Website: crate-barrel
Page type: billing-address
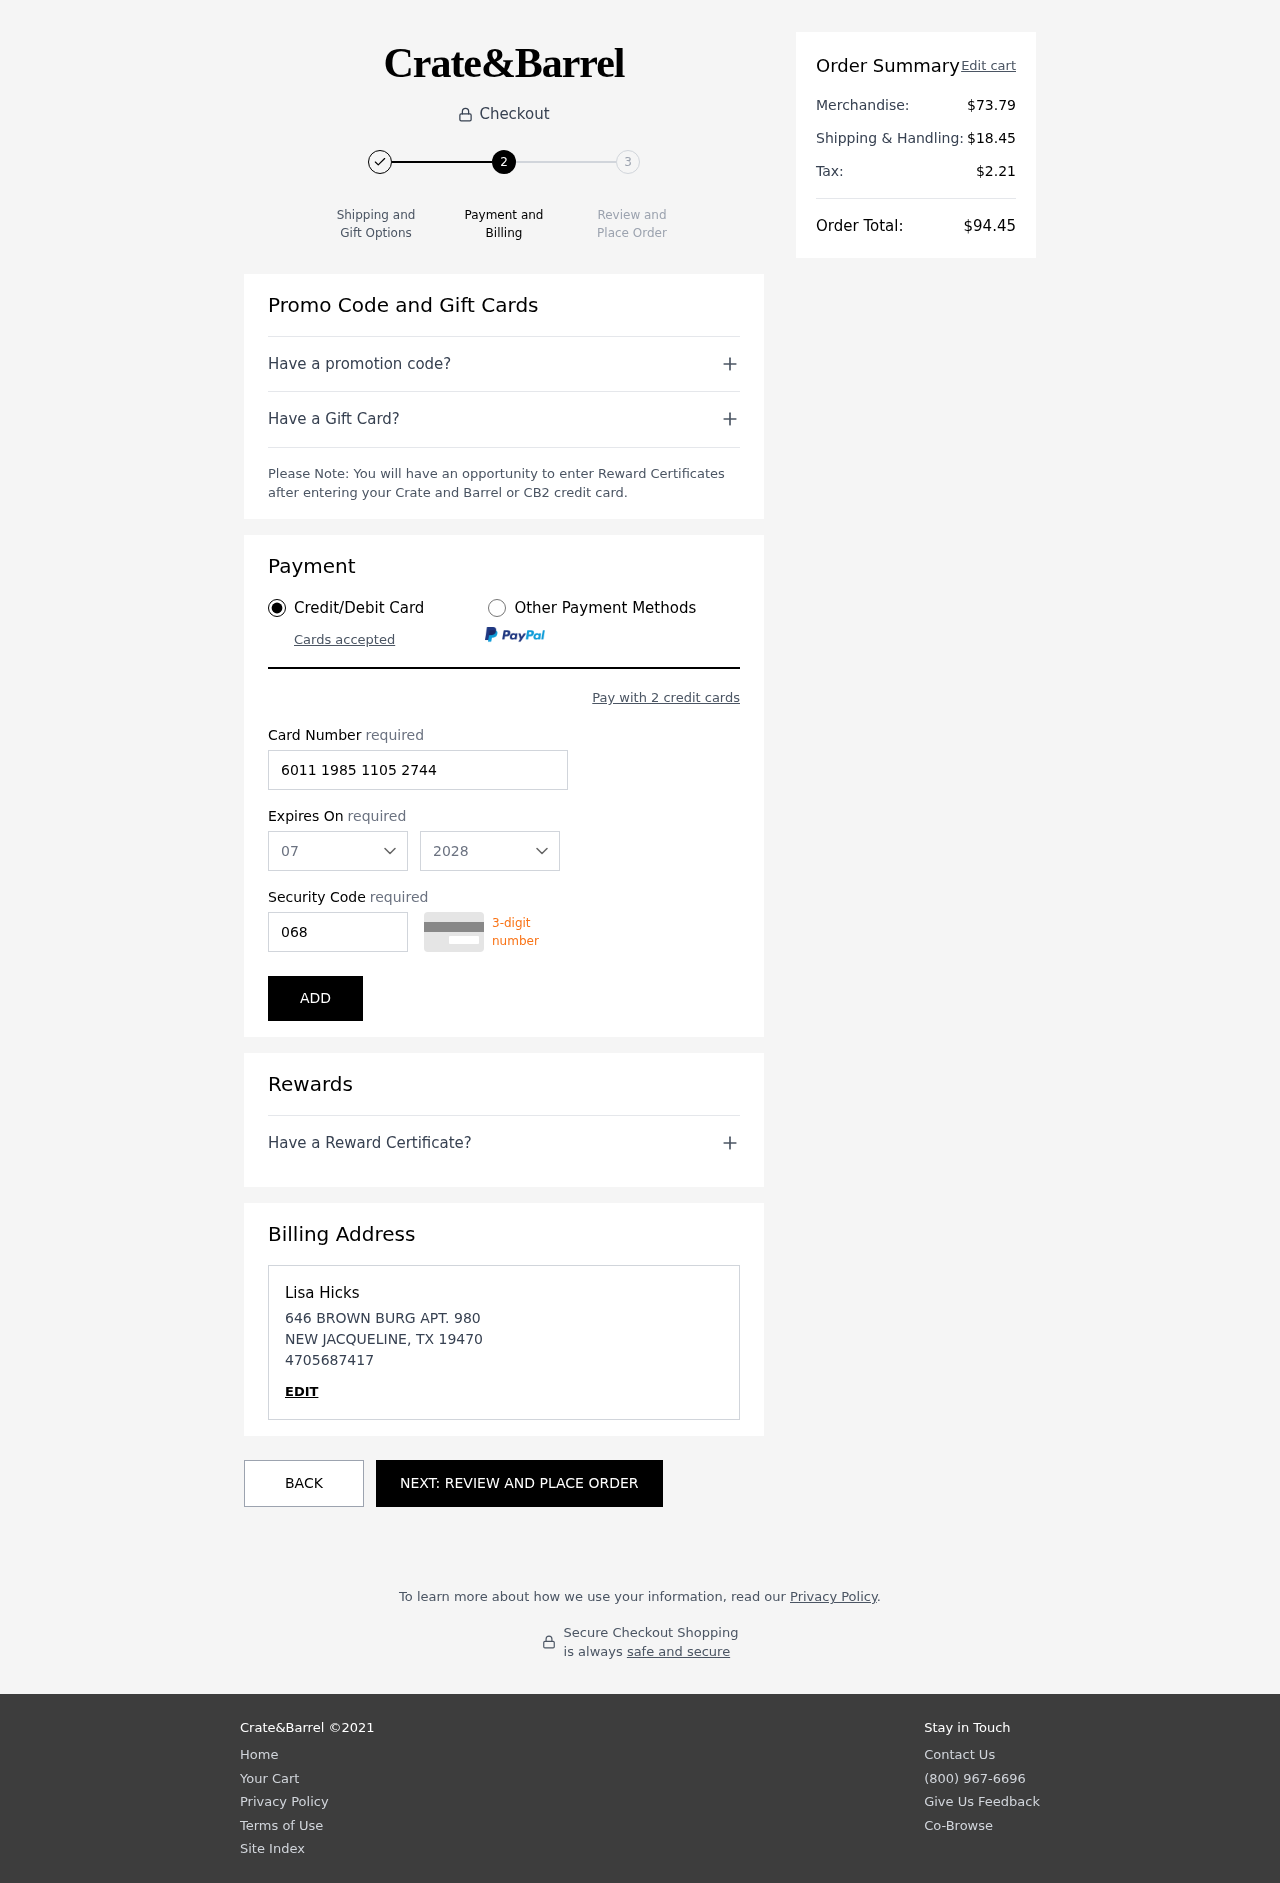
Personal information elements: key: PII_CARD_CVV
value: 068
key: PII_CARD_EXPIRY_MONTH
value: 07
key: PII_CARD_EXPIRY_YEAR
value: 28
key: PII_CARD_NUMBER
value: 6011 1985 1105 2744
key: PII_CITY
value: NEW JACQUELINE
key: PII_FULLNAME
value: Lisa Hicks
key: PII_PHONE
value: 4705687417
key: PII_POSTCODE
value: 19470
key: PII_STATE_ABBR
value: TX
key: PII_STREET
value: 646 BROWN BURG APT. 980
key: PII_FIRSTNAME
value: Lisa
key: PII_LASTNAME
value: Hicks
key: PII_PHONE_LINE
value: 7417
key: PII_PHONE_SUFFIX
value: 7417
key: PII_POSTCODE_FULL
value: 19470
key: PII_PHONE2
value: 4705687417
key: PII_PHONE3
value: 4705687417
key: PII_FULLNAME2
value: Lisa Hicks
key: PII_FULLNAME3
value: Lisa Hicks
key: PII_FIRSTNAME2
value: Lisa
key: PII_FIRSTNAME3
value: Lisa
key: PII_LASTNAME2
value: Hicks
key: PII_LASTNAME3
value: Hicks
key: PII_FIRSTNAME_DERIVED
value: Lisa
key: PII_LASTNAME_DERIVED
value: Hicks
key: PII_PHONE_NUMERIC
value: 4705687417
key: PII_PHONE_LINE_NUMERIC
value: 7417
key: PII_PHONE_SUFFIX_NUMERIC
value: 7417
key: PII_POSTCODE_NUMERIC
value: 19470
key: PII_PHONE2_NUMERIC
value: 4705687417
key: PII_PHONE3_NUMERIC
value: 4705687417
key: PII_FULLNAME_DERIVED
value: Lisa Hicks
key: PII_NAME_FULL_DERIVED
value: Lisa Hicks
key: PII_PHONE_DIGITS
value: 4705687417
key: PII_PHONE_LAST4
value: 7417
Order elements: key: ORDER_SUBTOTAL
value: $73.79
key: ORDER_SHIPPING_COST
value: $18.45
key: ORDER_TAX
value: $2.21
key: ORDER_TOTAL
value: $94.45